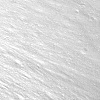
Atmospheric dust classification: not_dusty